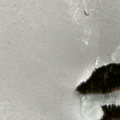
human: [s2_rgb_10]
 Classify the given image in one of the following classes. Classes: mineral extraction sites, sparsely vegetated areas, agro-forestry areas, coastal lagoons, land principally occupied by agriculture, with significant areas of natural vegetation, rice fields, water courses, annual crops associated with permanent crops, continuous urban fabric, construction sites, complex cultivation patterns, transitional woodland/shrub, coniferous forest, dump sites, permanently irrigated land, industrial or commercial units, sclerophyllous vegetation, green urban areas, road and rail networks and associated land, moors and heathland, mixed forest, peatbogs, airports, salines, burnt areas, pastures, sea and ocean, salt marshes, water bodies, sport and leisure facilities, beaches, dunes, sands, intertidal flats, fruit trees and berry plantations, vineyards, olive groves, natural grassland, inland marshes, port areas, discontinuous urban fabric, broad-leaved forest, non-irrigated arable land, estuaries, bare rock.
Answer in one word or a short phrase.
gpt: coniferous forest, water bodies